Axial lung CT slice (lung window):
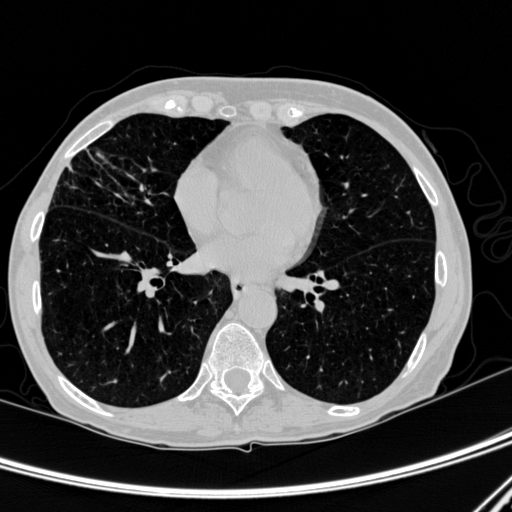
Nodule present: no